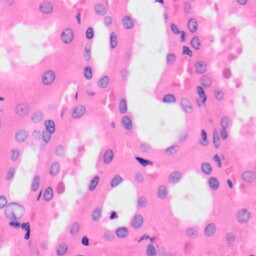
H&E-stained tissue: Kidney